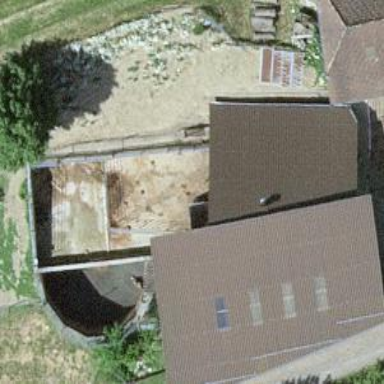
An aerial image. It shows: Barn.